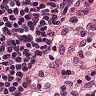
Metastatic tissue present: no